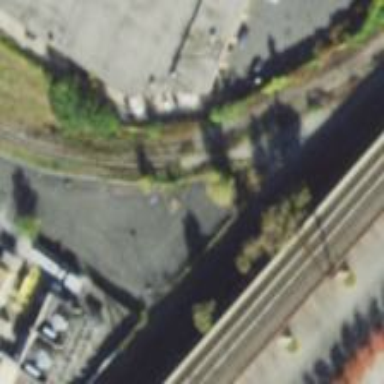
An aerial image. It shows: Abandoned railway.